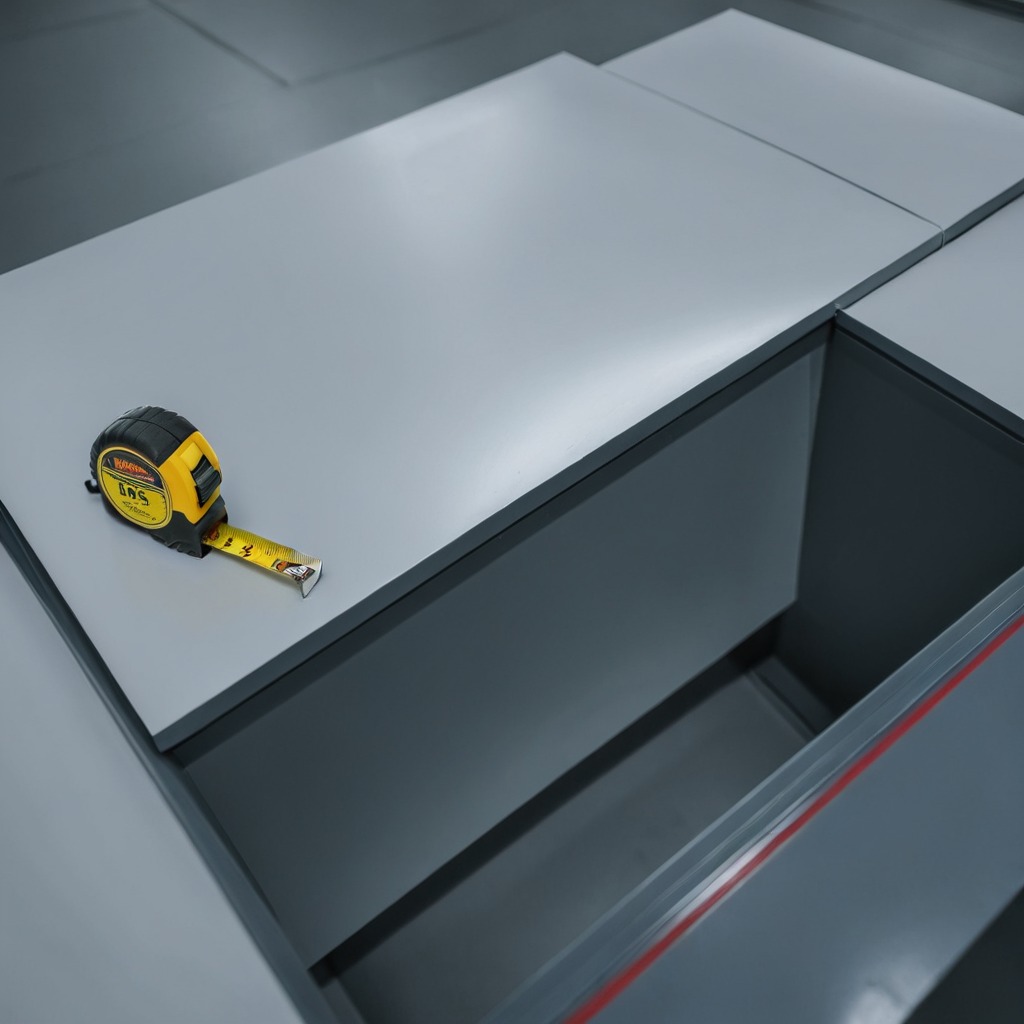
A measuring tape lies on the toolbox surface in the airplane hangar workshop 8K.